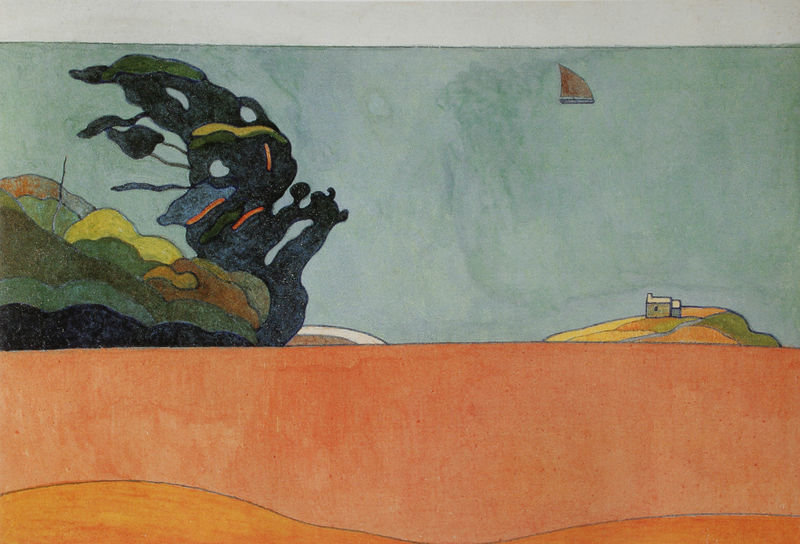
Titel: Landschaft von Le Pouldu
Künstler: Charles Filiger
Standort: Quimper
Institution: Musée des Beaux-Arts
Schlagwörter: baum, blau, felsen, himmel, meer, wasser, gelb, grün, landschaft, sand, see, braun, grau, orange, schwarz, weiss, dach, gebäude, haus, rot, erde, hügel, büsche, gewässer, boden, insel, land, pflanzen, rosa, anhöhe, boot, küste, schiff, segel, segelboot, wellen, segelschiff, abstrakt, fläche, modern, farbe, gerade, streifen, glatt, fussboden, linie, gebilde, abstarkt, eiland, czezanne